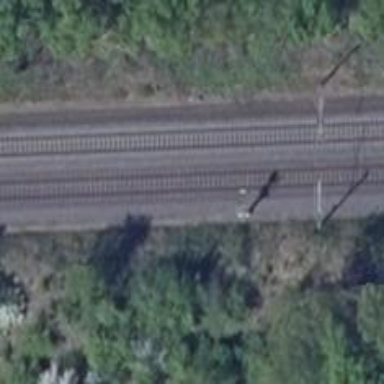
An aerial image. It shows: Railway signal.